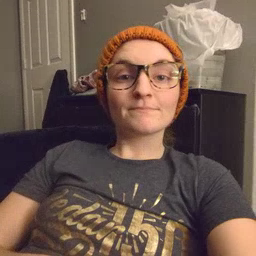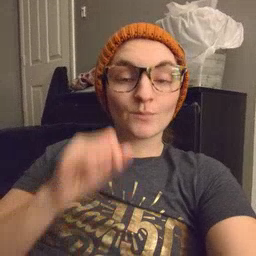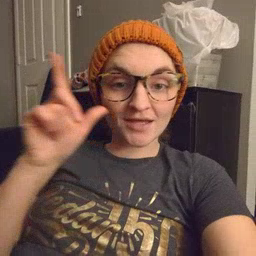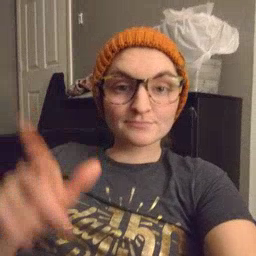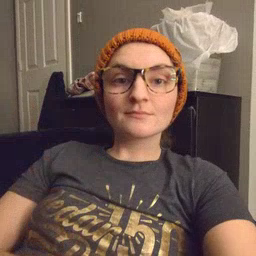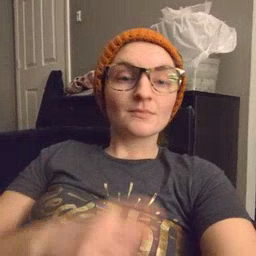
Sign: wake